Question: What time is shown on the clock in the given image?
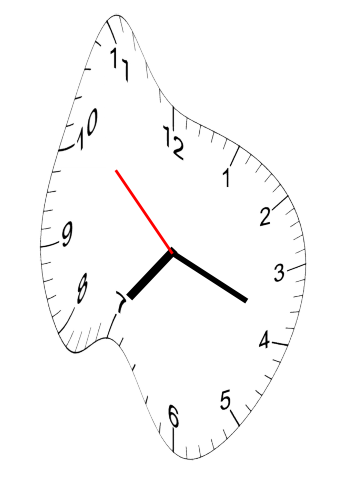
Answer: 07:18:52